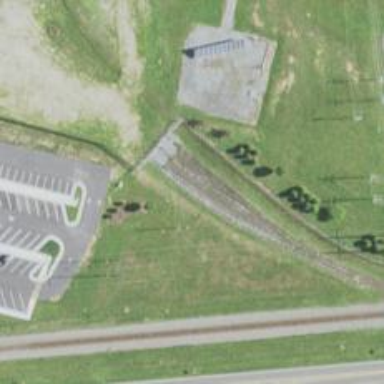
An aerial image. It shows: Rail spur service.